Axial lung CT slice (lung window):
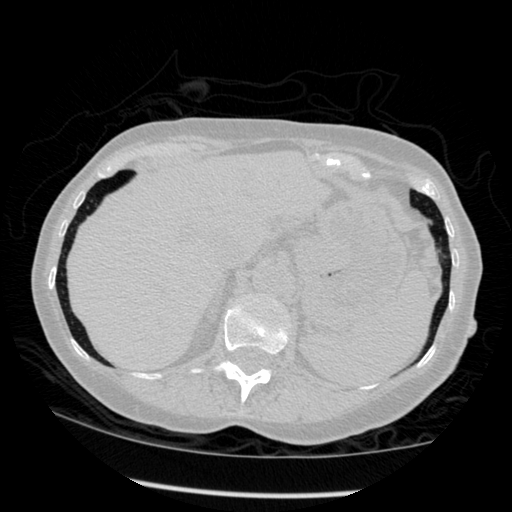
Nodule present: no